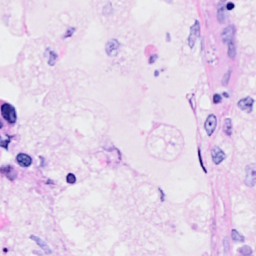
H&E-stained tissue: Breast